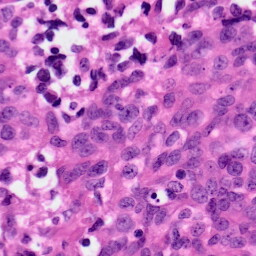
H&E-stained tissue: Ovarian